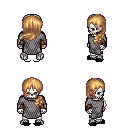
a pixel art fantasy rpg character, male body template, skeleton, chain mail, white pants, light blonde left-swept hairstyle, cloth bracers, black slippers, four views (front, back, left, right), 2x2 character sprite sheet, small pixel art, hard edges, no anti-aliasing